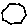
Label: hexagon